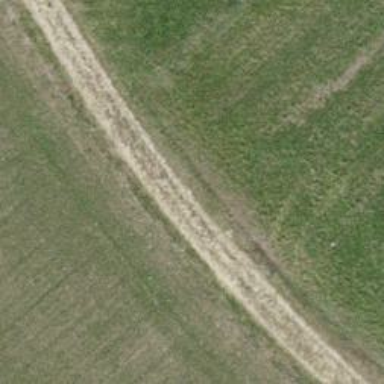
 made of combination of gravel and grass surface."